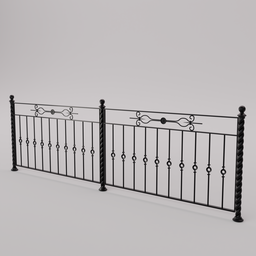
Label: architecture